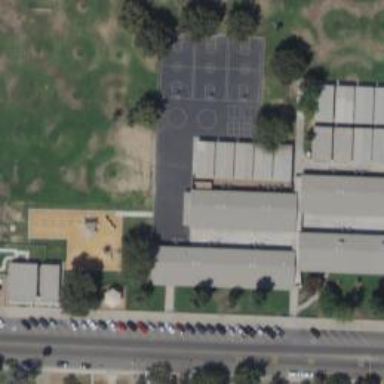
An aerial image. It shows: School located in orchard.